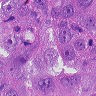
Metastatic tissue present: yes